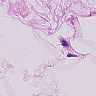
Metastatic tissue present: no